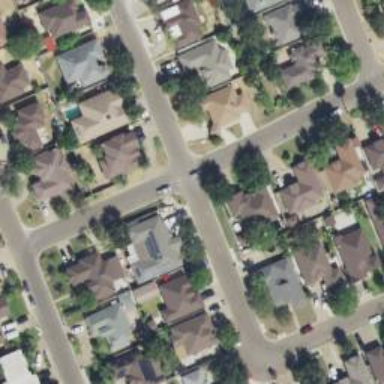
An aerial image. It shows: Residential area with homes lining the residential road.